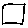
Label: square